Question: I have a scatter plot that uses six different symbols to plot points. For example, the code below plots a point with the downward-pointing triangle symbol:
'''
my_axis.scatter([x], [y], marker='v')
'''
Each symbol represents a different class of object. I need to make reference to the symbols used in the scatter plot in a different chart, a bar graph which explains the proportions of each class in each cluster in the scatter plot.
How can I have the labels for the bar graphs use the symbols used for the scatter plot markers? As you can see in the image below, the labels under each bar ought to correspond to the markers in the chart, but they don't because I don't know how to summon the markers outside of the context of the scatter plot. Instead, they just show the code letter for the marker (e.g. v instead of a real triangle).
Ignore the fact that the garbled line of percentages is all overlapping, that's a separate issue I will fix.
I would be fine with manually adding the symbols to the bar graph legend if they were UTF-8 symbols I could find somewhere, but I haven't been able to find the exact spec for which character each marker might be.
I am also looking at using '.text()' with literal UTF-8 characters, instead of '.scatter()', but many symbols will not render (show up as squares) even when I choose a Unicode font with fontproperties, so I'm stuck on that approach.
Thanks for the help!

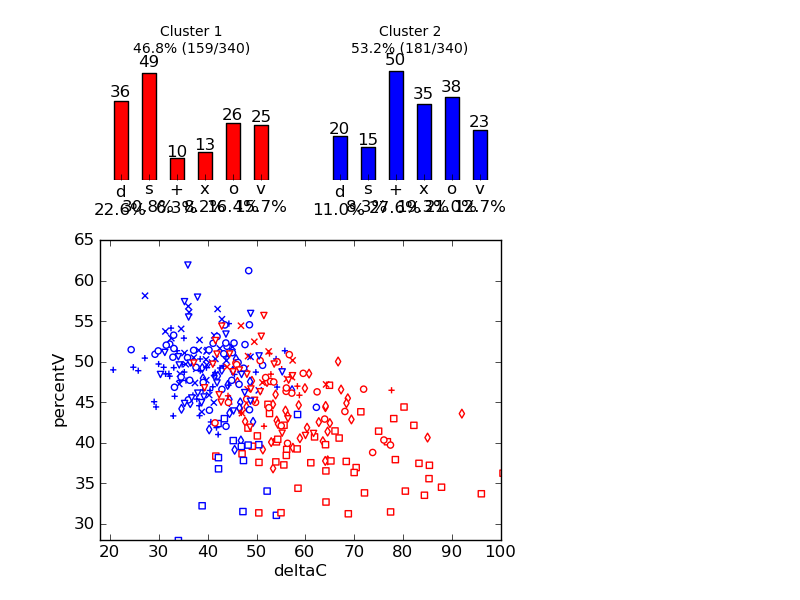
Answer: Using <URL> is a rather easy solution. For example:
'''
from matplotlib import rc
rc('text', usetex=True)
plt.xticks(ind+width/2., ("$\lozenge$", "$\square$", "$\plus$", "o", "$igtriangledown$") )
'''
And if you need help figuring out the names for the symbols, <URL> is a great little website that allows you to draw the symbol you want and it will output the LaTex names.